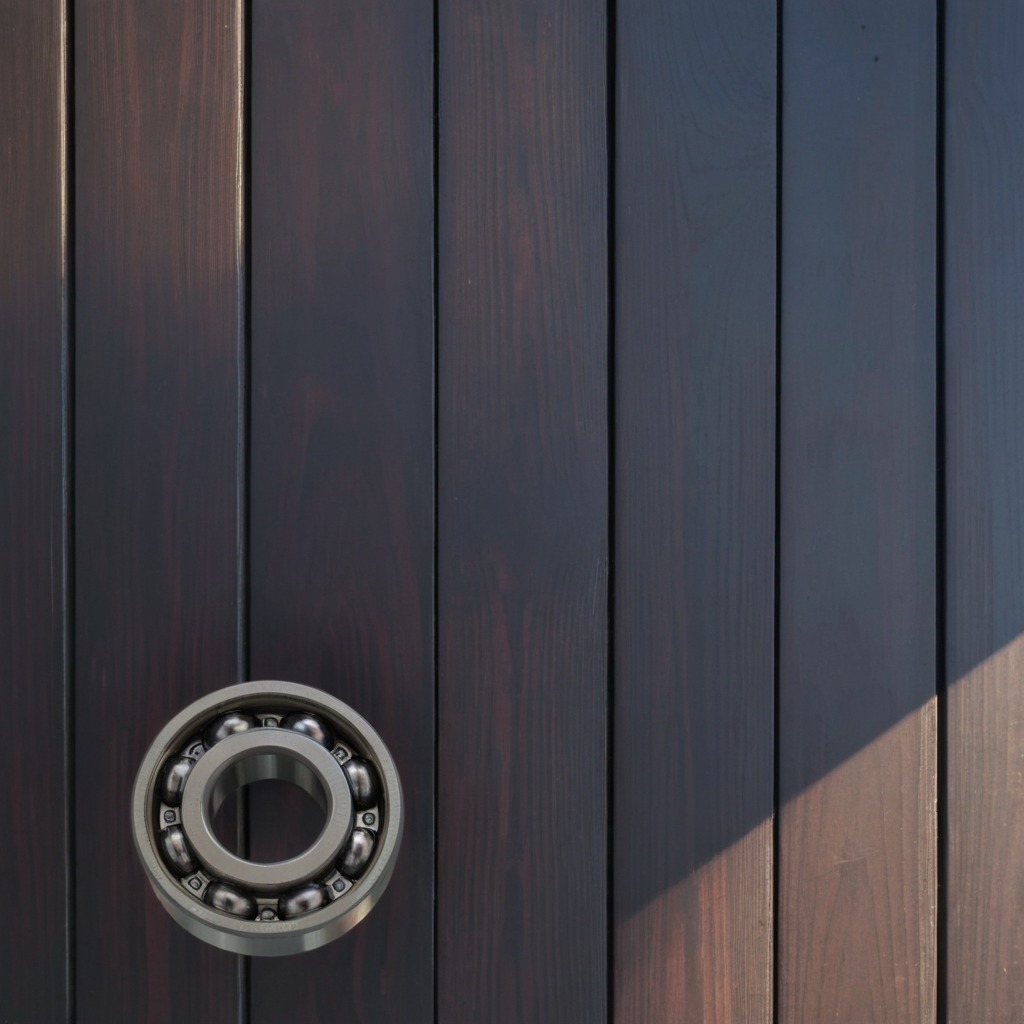
A metal ball bearing is lying on the workbench.